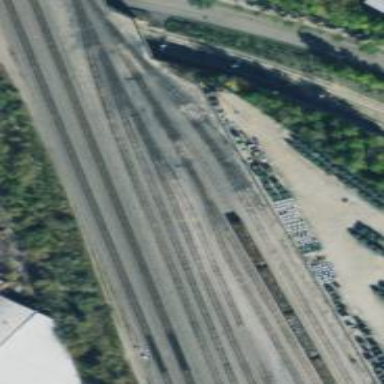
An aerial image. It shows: Railway yard used for servicing trains.